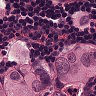
Metastatic tissue present: yes